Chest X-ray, PA view. Patient: 46 years old, sex F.
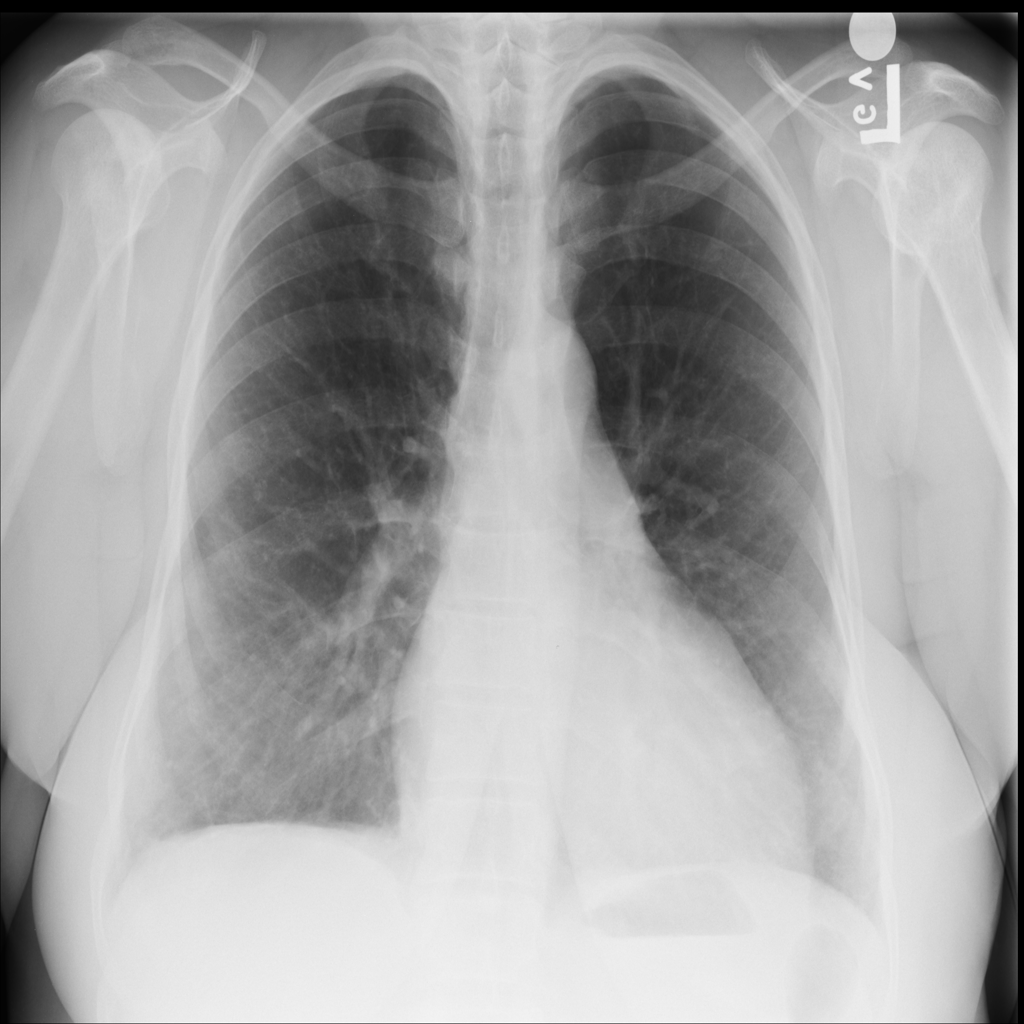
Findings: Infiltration